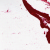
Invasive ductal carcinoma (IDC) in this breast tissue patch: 0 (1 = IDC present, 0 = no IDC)